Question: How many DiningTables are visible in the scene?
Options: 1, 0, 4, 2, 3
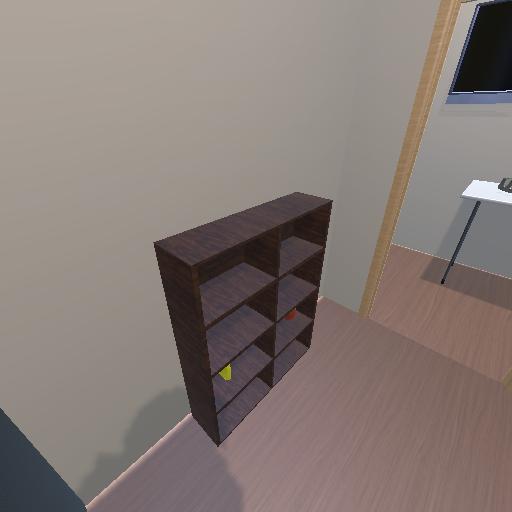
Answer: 1